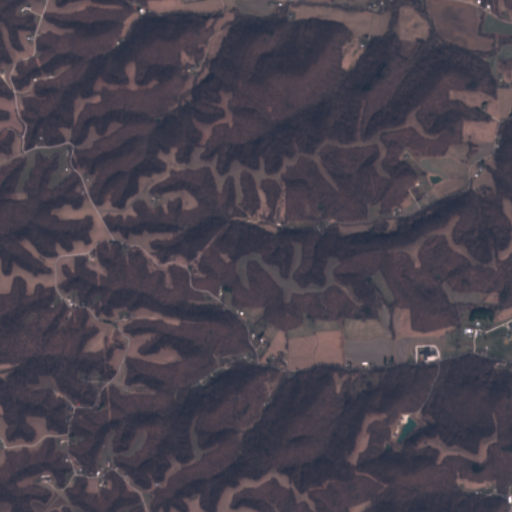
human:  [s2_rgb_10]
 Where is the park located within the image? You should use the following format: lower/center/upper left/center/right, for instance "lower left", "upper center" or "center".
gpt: The park is located in the lower right of the image.
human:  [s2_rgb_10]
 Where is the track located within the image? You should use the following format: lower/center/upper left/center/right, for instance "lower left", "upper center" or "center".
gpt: The track is located in the lower right of the image.
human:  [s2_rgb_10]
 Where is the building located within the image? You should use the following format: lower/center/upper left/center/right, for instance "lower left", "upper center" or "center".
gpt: The building is located in the lower right of the image.
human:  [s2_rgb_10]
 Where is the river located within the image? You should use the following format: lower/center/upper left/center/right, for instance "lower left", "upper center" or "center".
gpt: The river is located in the right of the image.
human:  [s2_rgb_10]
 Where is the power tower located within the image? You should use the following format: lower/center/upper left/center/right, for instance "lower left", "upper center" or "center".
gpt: There is no power tower in the image.